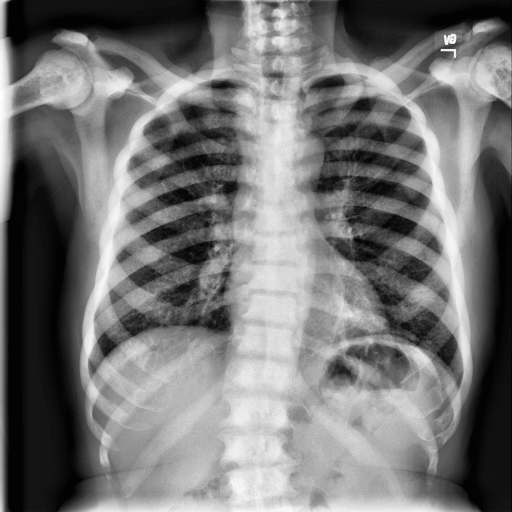
Finding: NORMAL